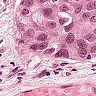
Metastatic tissue present: yes